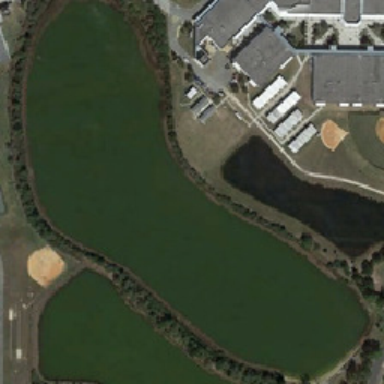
There are several factories next to the pond .